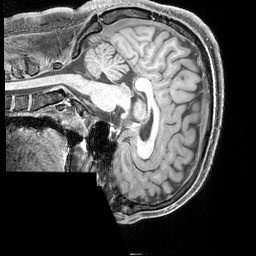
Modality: T1w
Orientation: sagittal
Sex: male
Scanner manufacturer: siemens
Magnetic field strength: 3 T
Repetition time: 2.3 s
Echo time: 0.00226 s